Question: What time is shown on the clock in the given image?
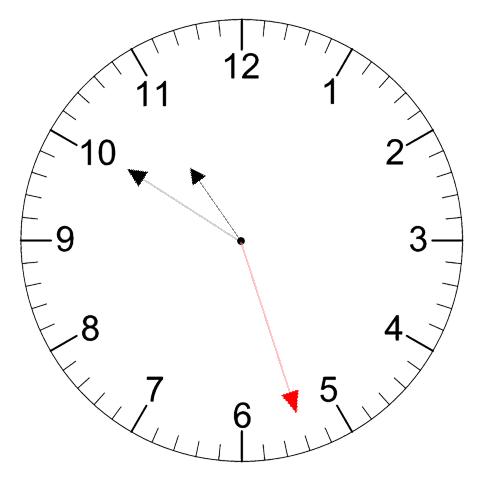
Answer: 10:50:27